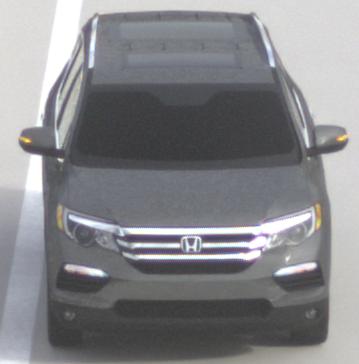
Make: Honda
Model: Pilot
Detailed model: 3
Model produced from: 2015
Model produced until: 2022
Doors: 5
Color: gray
Road condition: dry road
Daytime: morning or afternoon
Contrast: low contrast